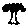
Label: tree